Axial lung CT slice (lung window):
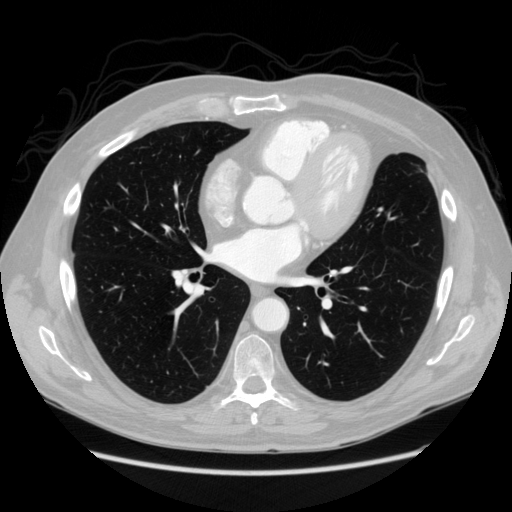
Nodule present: no